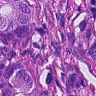
Metastatic tissue present: yes